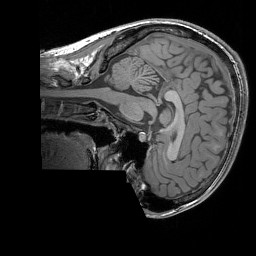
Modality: T1w
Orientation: sagittal
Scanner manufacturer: siemens
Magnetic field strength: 3 T
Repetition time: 1.83 s
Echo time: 0.00303 s